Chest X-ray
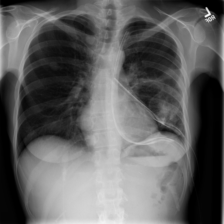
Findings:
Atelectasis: negative
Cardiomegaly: negative
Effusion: negative
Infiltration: negative
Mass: negative
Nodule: positive
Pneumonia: negative
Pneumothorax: positive
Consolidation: negative
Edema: negative
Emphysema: negative
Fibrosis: negative
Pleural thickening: negative
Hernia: negative